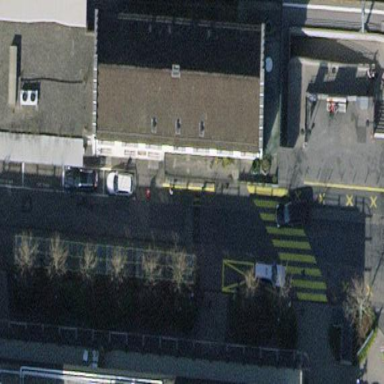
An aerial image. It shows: Train station building.